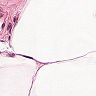
Metastatic tissue present: no